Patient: sex M, age 61
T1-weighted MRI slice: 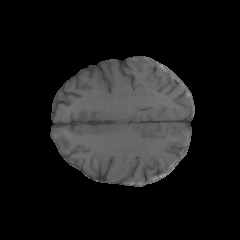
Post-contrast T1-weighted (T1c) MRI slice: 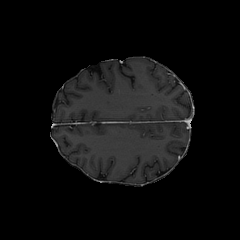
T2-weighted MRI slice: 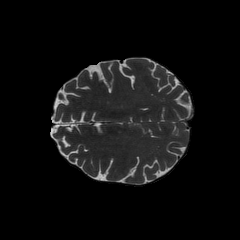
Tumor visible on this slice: no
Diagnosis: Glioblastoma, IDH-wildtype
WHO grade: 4